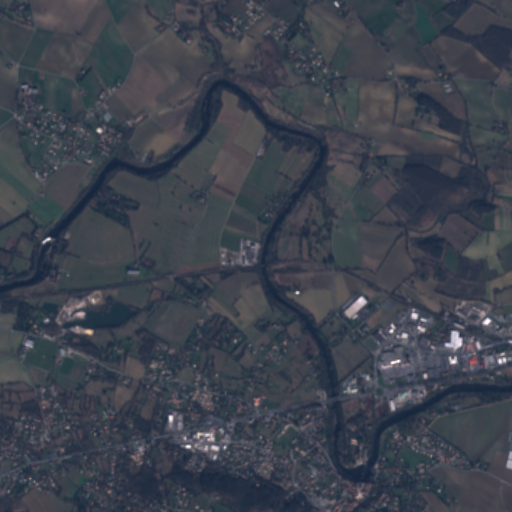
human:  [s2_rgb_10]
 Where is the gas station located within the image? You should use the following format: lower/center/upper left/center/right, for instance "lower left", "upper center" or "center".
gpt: The gas station is located in the lower right of the image.
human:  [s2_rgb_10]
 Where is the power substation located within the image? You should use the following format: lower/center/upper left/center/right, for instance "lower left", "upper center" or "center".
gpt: The power substation is located in the lower right of the image.
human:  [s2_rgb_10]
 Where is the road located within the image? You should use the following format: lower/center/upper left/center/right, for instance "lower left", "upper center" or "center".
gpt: There is no road in the image.